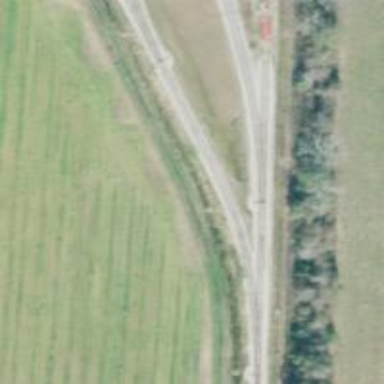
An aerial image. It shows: Railway spur for agricultural freight transportation.